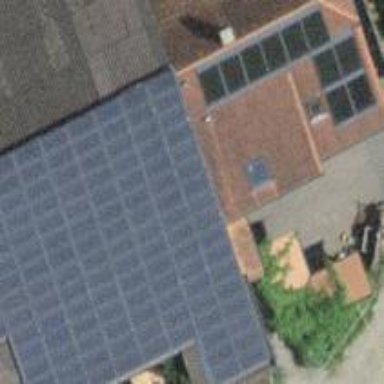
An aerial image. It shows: Solar photovoltaic panel generator.